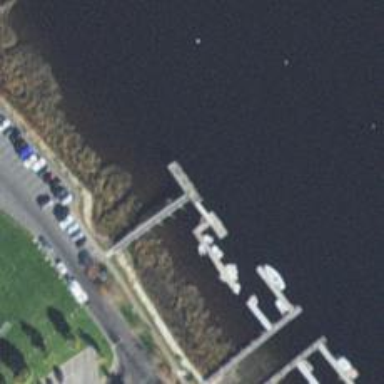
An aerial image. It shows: Pier with mooring facilities.